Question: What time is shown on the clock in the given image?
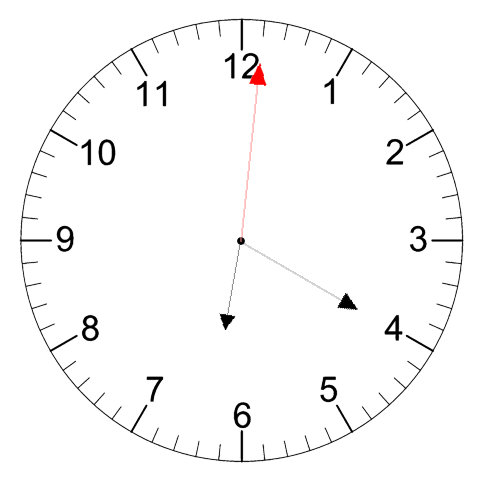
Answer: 06:20:01